Question: I have the following CSS code:
'''
.readMore:before {
content: '';
display: block;
float: left;
width: 10px;
height: 27px;
margin: 0;
background: red url('images/button.png');
background-position: 0 0;
}
.readMore {
float: left;
height: 24px;
background: url('images/button.png');
background-position: -10px 0;
border: 0;
margin: 0;
padding: 4px 0 0 0;
cursor: pointer:
}
.readMore:after {
content: '';
display: block;
float: right;
width: 10px;
height: 27px;
margin: 0;
top: -3px;
background: red url('images/button.png');
background-position: -411px 0;
}
'''
Which styles a link that looks like this:

But when trying to adjust the text in the in vertical, the and images also get "jumps" down. Which is logical, but is there a solution, so it will align better with the "total image"?
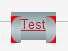
Answer: I tend to use positioning for and elements. Then you can do whatever you want to the parent without worrying about your pseudo elements going anywhere (unless, of course, you move the element itself).
<URL>
### HTML
'''
<div></div>
'''
### CSS
'''
div {
position: relative;
background: #eee;
width: 25px;
height: 25px;
margin: 30px 0 0 30px;
}
div:before {
position: absolute;
width: 10px;
height: 25px;
top: 0;
left: -10px;
content:"";
background: #222;
}
div:after {
position: absolute;
width: 10px;
height: 25px;
top: 0;
right: -10px;
content:"";
background: #222;
}
'''
This shows how I would lay them out. You can then use any method you want to adjust the position of the text in the parent.
The key points of the above code are the following:
1. The parent is relatively positioned. This allows us to use absolute positioning on its children, the pseudoelements, to place them in relation to their parent.
2. The left and right position of the before and after elements, respectively, is equal to their width if you want the elements to be border-to-border.
If you want to center the text in the parent 'div' vertically, and it's just a single line, you can set the line-height equal to the height of the container. <URL>. This would be better than 'guessing' the padding to make it vertically centered, if that's what you're going for.
Of course, there are other ways to center the text vertically, too, and accordingly there are lots of SO questions on the subject. <URL>.